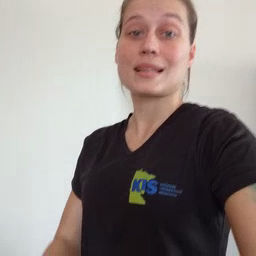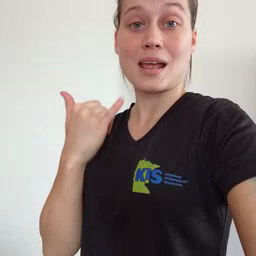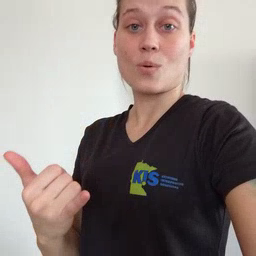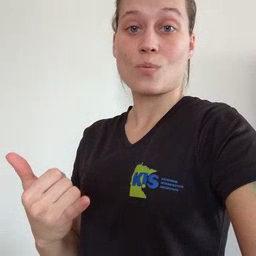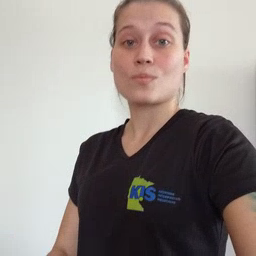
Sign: now